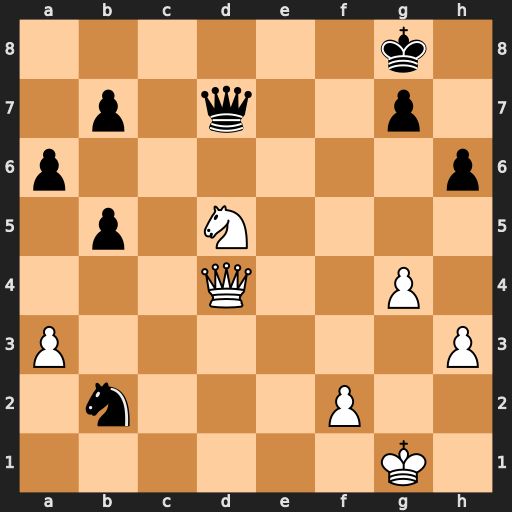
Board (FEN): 6k1/1p1q2p1/p6p/1p1N4/3Q2P1/P6P/1n3P2/6K1
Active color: w
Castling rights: -
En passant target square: -
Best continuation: Nf6+ gxf6 Qxd7